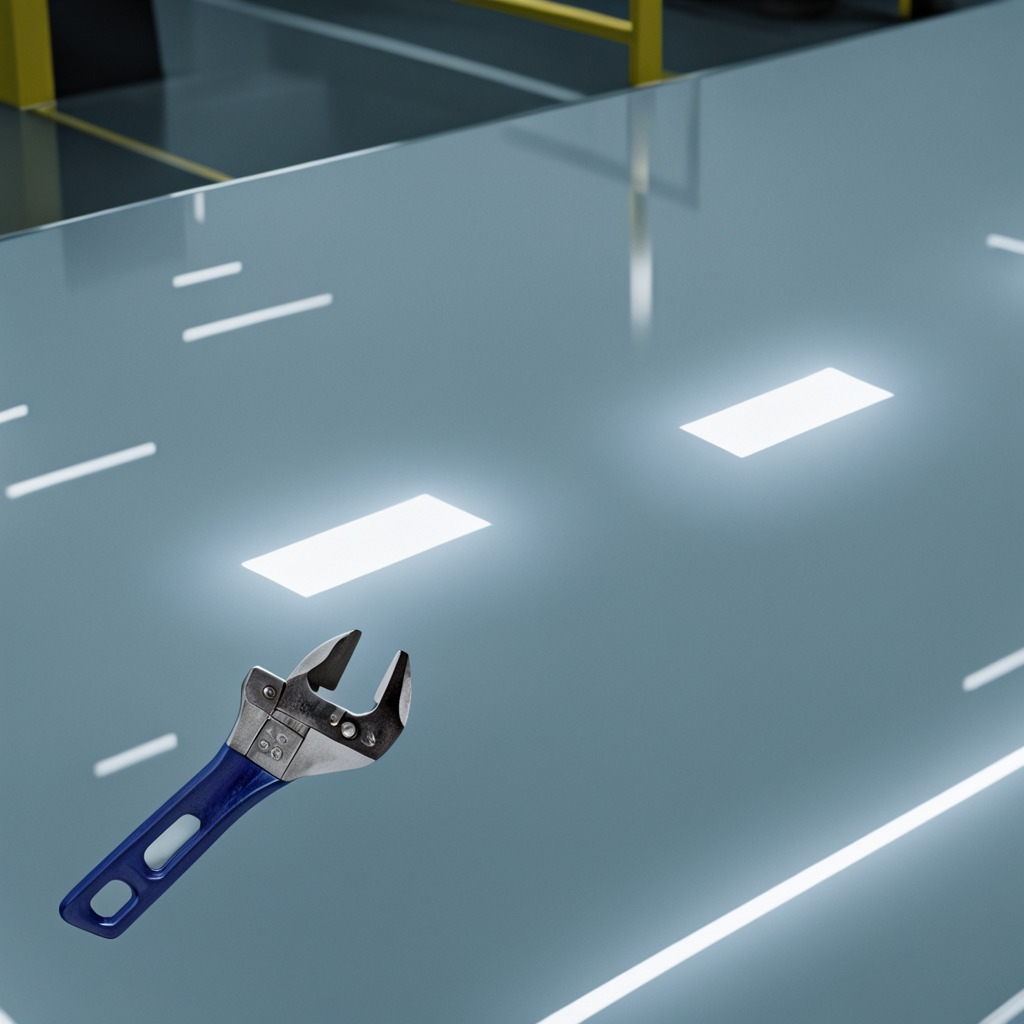
A wrench is lying on a table in the ship maintenance bay.